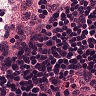
Metastatic tissue present: no